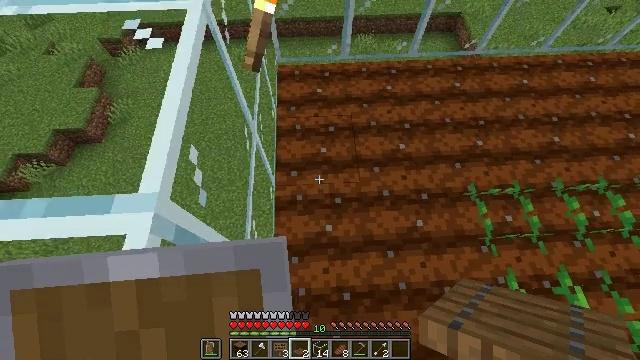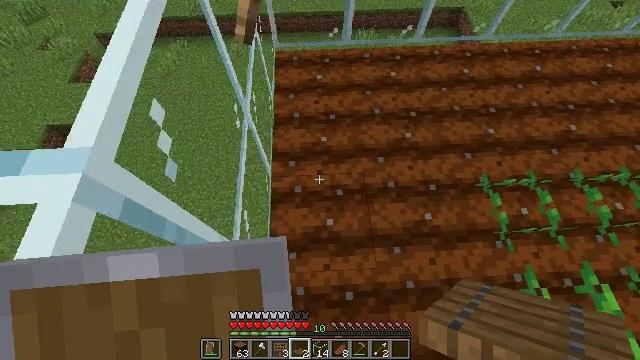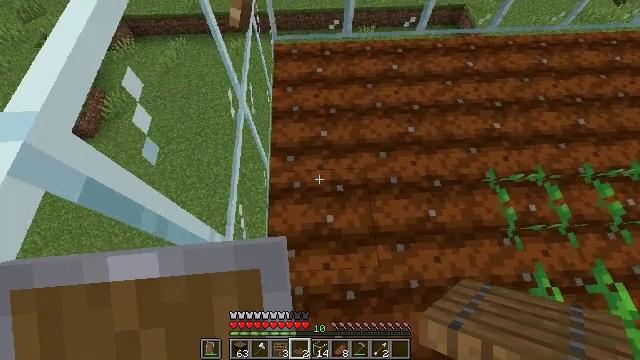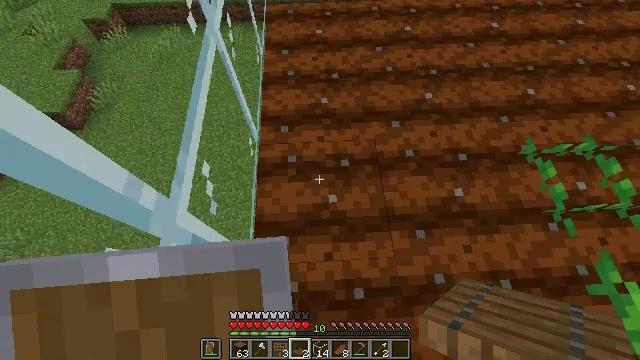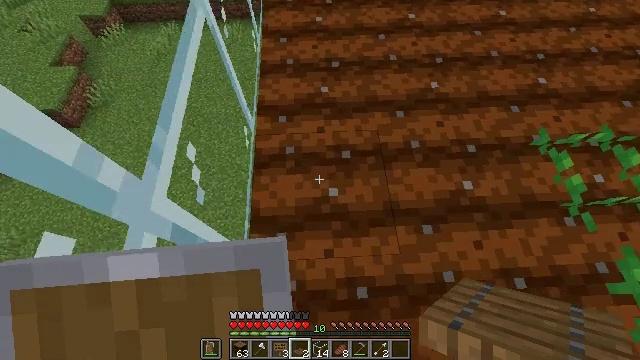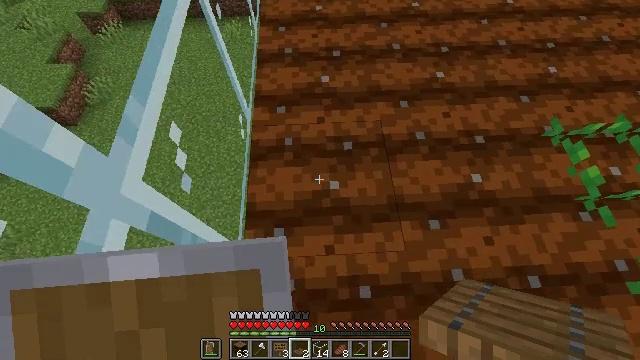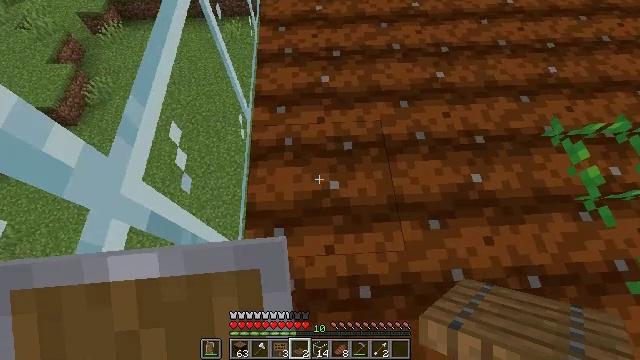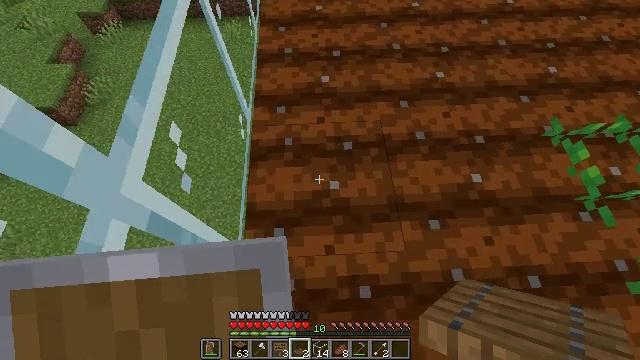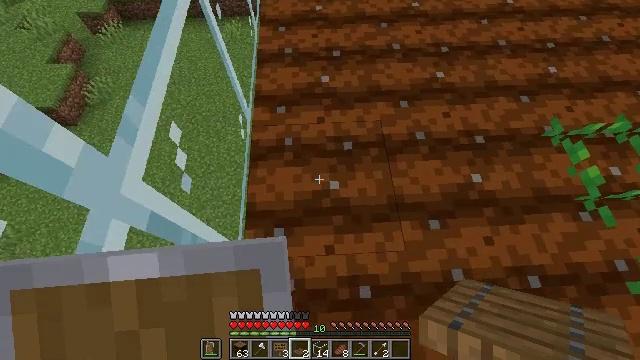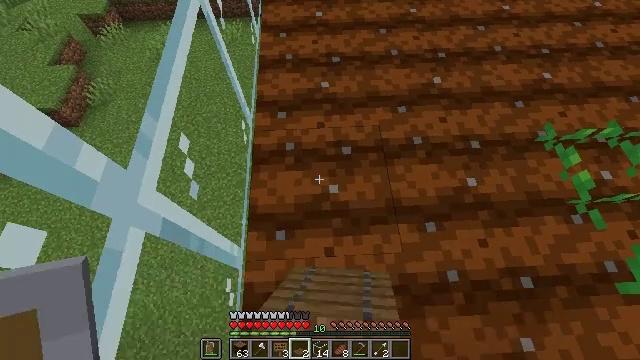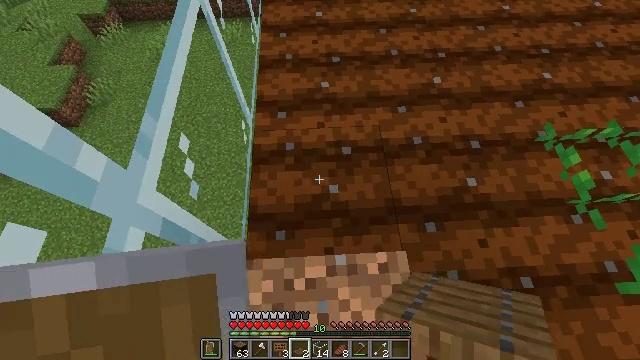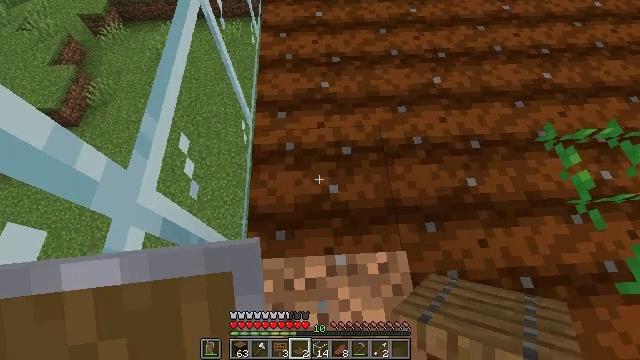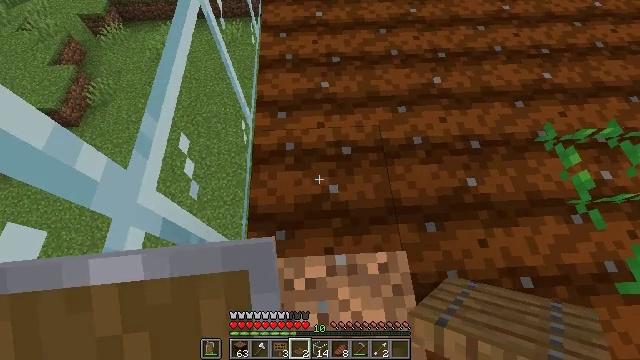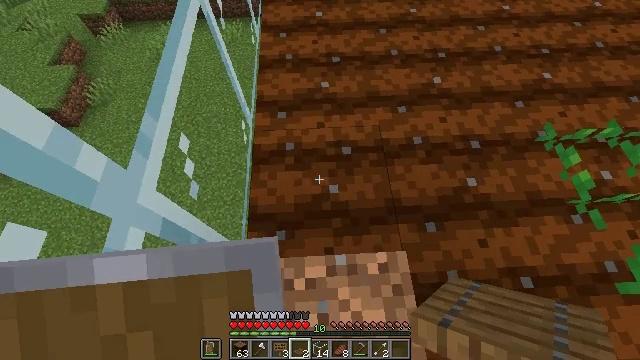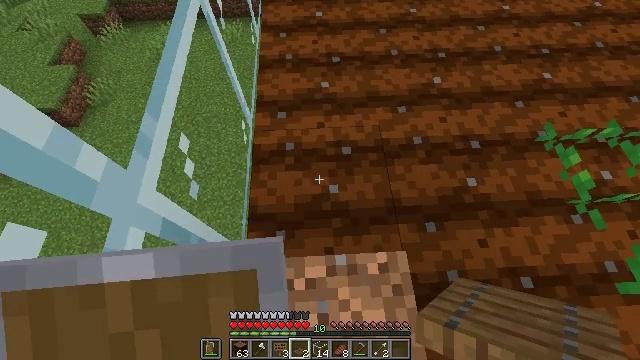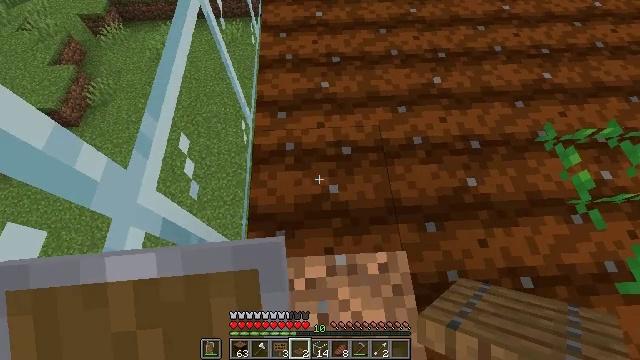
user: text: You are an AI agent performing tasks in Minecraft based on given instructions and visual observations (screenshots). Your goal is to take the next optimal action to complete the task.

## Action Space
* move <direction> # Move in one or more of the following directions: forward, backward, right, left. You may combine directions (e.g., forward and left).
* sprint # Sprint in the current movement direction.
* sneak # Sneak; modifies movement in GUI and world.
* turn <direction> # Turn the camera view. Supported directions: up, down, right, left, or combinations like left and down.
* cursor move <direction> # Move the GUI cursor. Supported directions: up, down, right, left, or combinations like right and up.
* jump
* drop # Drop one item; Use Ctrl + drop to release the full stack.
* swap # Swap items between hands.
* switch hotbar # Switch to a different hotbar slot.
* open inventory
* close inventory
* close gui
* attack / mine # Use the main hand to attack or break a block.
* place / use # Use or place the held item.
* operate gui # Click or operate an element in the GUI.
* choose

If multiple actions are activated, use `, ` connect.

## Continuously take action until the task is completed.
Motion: motion action
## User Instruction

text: Attack the spruce door to gather it.
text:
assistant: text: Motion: no_op
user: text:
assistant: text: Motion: no_op
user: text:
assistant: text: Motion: no_op
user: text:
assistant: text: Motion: no_op
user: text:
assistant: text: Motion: no_op
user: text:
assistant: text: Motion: no_op
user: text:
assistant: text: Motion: no_op
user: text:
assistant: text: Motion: no_op
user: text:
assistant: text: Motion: no_op
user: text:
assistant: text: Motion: no_op
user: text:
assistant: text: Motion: no_op
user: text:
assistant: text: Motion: no_op
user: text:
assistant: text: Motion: no_op
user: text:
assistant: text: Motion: no_op
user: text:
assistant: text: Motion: no_op
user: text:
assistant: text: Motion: no_op
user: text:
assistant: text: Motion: turn right
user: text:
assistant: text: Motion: turn right
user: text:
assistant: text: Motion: turn right
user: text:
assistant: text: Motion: turn right
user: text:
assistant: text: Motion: no_op
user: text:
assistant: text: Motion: turn left
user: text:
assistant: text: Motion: turn left and up
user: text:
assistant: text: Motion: turn left and up
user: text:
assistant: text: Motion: turn left
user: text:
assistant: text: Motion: turn left
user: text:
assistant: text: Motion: no_op
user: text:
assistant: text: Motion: no_op
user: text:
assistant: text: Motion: turn left
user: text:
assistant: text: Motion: move forward, turn left